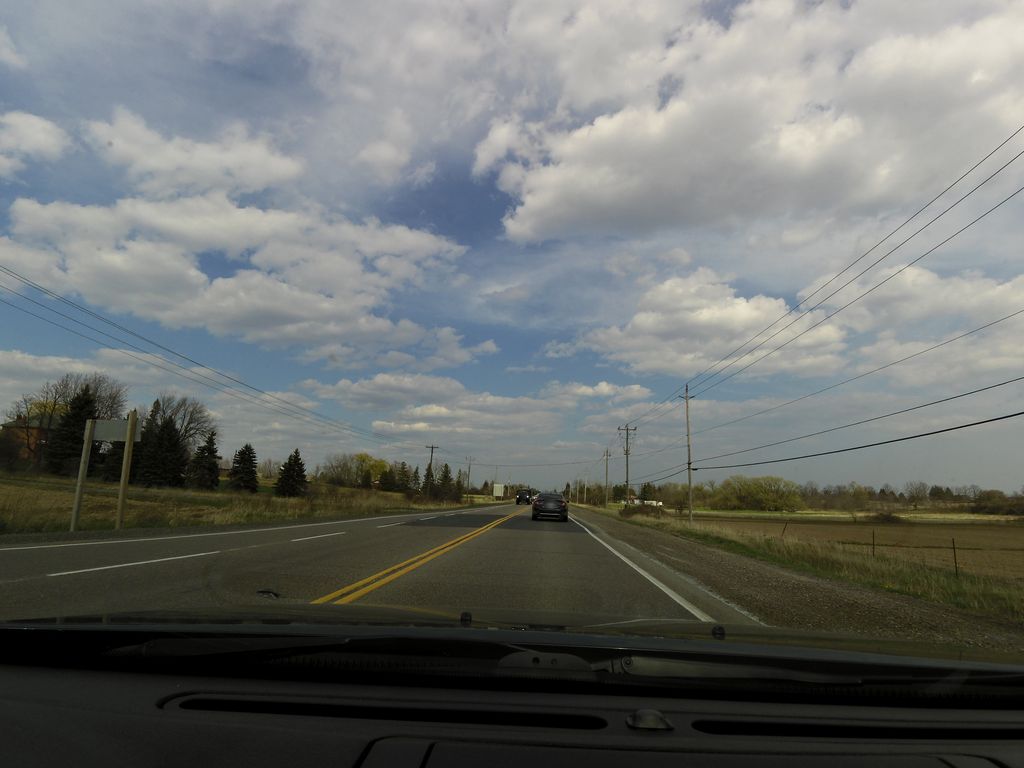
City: hamilton